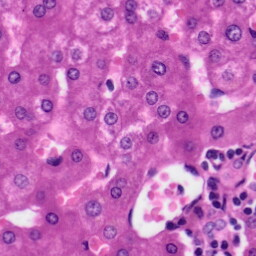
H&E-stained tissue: Liver